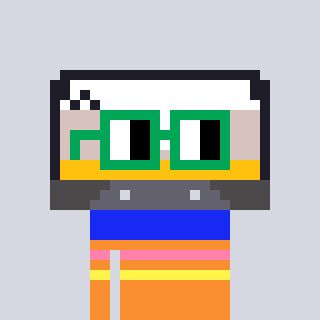
a pixel art character with square green glasses, a cassette tape-shaped head and a orange-colored body on a cool background